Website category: game
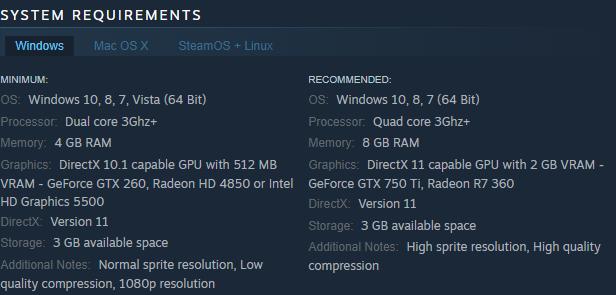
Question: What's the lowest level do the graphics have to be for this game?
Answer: DirectX 10.1 capable GPU with 512 MB VRAM - GeForce GTX 260, Radeon HD 4850 or Intel HD Graphics 5500

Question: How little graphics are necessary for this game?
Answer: DirectX 10.1 capable GPU with 512 MB VRAM - GeForce GTX 260, Radeon HD 4850 or Intel HD Graphics 5500

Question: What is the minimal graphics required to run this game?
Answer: DirectX 10.1 capable GPU with 512 MB VRAM - GeForce GTX 260, Radeon HD 4850 or Intel HD Graphics 5500

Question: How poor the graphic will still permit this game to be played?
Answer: DirectX 10.1 capable GPU with 512 MB VRAM - GeForce GTX 260, Radeon HD 4850 or Intel HD Graphics 5500

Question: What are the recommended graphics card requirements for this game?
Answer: DirectX 11 capable GPU with 2 GB VRAM - GeForce GTX 750 Ti, Radeon R7 360

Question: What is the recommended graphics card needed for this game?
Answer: DirectX 11 capable GPU with 2 GB VRAM - GeForce GTX 750 Ti, Radeon R7 360

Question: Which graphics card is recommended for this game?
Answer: DirectX 11 capable GPU with 2 GB VRAM - GeForce GTX 750 Ti, Radeon R7 360

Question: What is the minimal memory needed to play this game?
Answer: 4 GB RAM

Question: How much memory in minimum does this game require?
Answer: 4 GB RAM

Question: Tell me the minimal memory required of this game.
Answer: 4 GB RAM

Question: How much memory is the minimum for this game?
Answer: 4 GB RAM

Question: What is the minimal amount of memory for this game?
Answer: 4 GB RAM

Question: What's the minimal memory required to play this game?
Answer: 4 GB RAM

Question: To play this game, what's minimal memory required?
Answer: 4 GB RAM

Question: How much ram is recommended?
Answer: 8 GB RAM

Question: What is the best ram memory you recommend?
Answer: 8 GB RAM

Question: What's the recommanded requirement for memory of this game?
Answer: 8 GB RAM

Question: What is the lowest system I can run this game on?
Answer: Windows 10, 8, 7, Vista (64 Bit)

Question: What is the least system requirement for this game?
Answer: Windows 10, 8, 7, Vista (64 Bit)

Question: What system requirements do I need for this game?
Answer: Windows 10, 8, 7, Vista (64 Bit)

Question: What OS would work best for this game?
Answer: Windows 10, 8, 7 (64 Bit)

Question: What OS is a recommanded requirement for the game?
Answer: Windows 10, 8, 7 (64 Bit)

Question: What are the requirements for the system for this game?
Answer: Windows 10, 8, 7 (64 Bit)

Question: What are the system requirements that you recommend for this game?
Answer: Windows 10, 8, 7 (64 Bit)

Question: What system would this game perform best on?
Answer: Windows 10, 8, 7 (64 Bit)

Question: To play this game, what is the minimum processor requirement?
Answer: Dual core 3Ghz+

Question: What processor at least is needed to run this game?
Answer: Dual core 3Ghz+

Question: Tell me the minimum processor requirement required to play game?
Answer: Dual core 3Ghz+

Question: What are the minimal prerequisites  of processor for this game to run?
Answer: Dual core 3Ghz+

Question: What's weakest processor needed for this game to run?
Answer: Dual core 3Ghz+

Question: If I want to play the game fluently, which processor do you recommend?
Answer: Quad core 3Ghz+

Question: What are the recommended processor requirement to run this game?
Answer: Quad core 3Ghz+

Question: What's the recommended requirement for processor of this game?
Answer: Quad core 3Ghz+

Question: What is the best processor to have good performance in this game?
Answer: Quad core 3Ghz+

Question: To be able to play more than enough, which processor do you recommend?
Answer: Quad core 3Ghz+